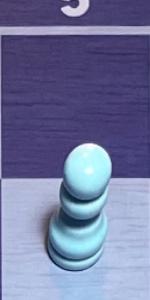
Label: Pawn_White